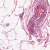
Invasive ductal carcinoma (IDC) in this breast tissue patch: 0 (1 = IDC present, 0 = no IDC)